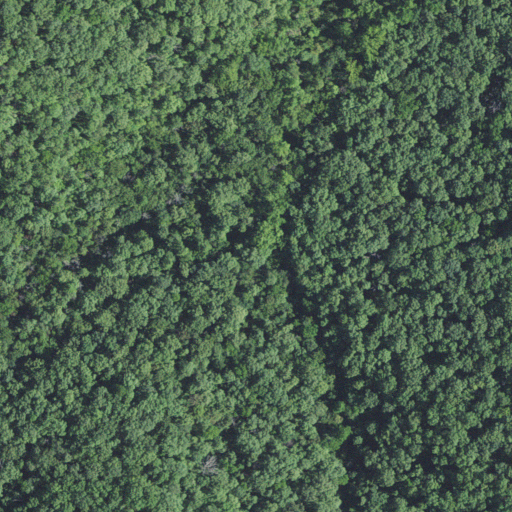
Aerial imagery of valley in Missouri named Sisco Hollow containing deciduous forest and mixed forest